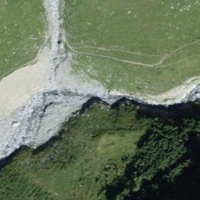
EUNIS habitat code: 23
Species observed at this site:
Anthyllis vulneraria